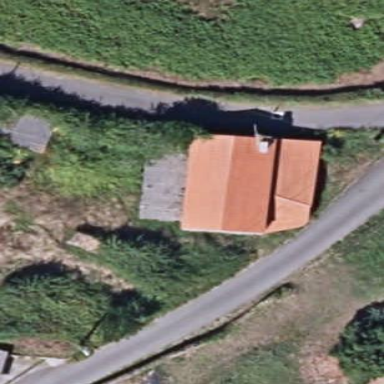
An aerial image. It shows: Simple house.